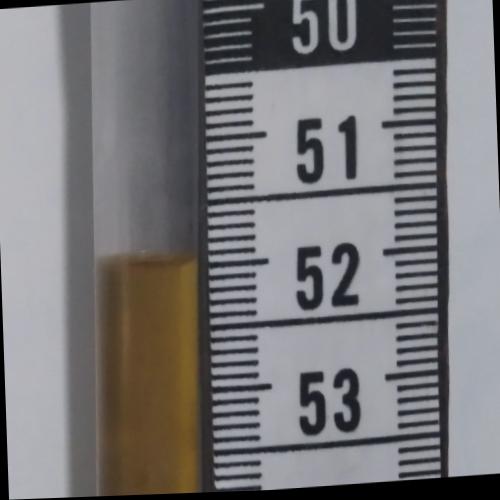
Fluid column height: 51.9 cm